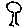
Label: tree